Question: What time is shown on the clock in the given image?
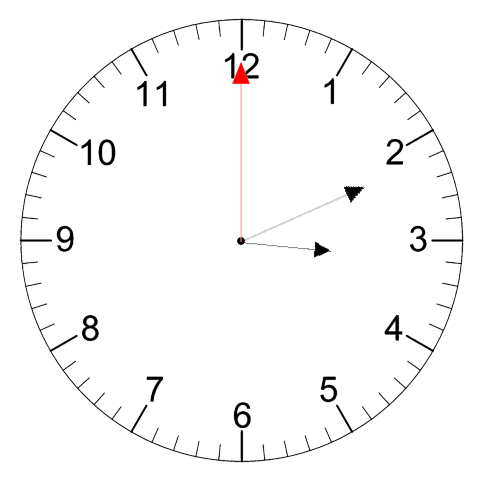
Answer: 03:11:00